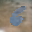
Label: 6